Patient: sex M, age 76
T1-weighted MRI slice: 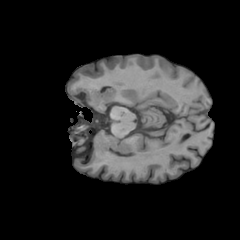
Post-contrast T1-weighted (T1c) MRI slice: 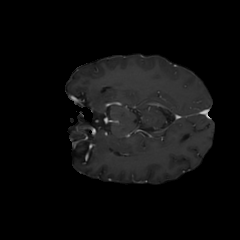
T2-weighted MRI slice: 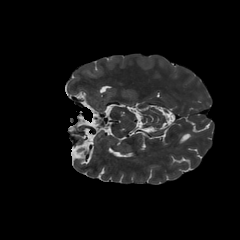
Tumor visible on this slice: no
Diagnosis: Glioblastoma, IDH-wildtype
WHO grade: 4